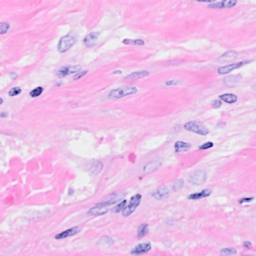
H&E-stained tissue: Breast